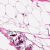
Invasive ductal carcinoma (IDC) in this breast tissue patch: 0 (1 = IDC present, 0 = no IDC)